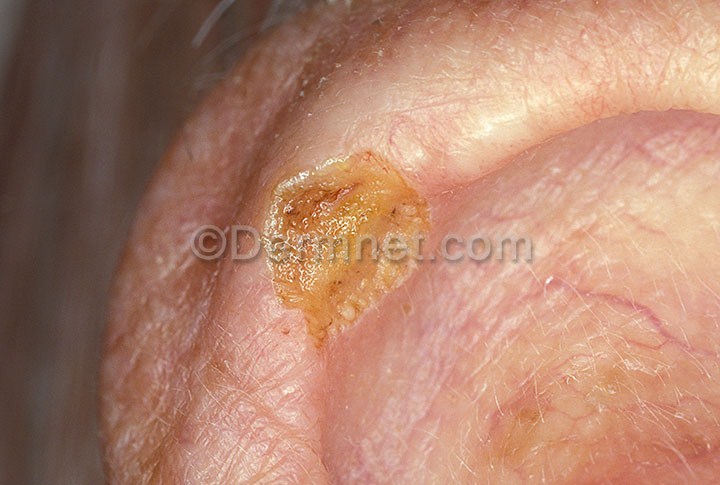
Disease: Seborrheic Keratoses and other Benign Tumors